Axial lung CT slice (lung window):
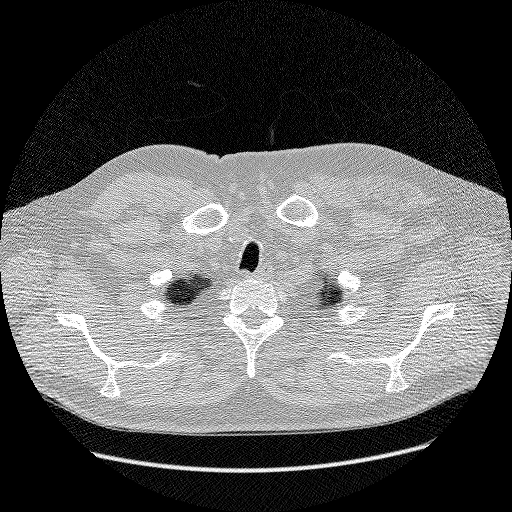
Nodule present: no